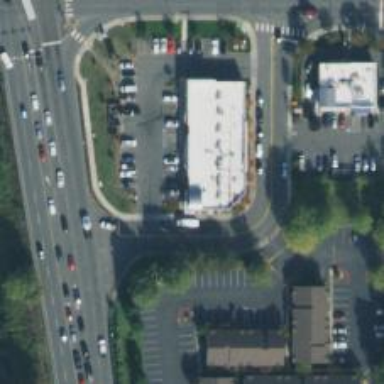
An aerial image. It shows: Convenience shop.